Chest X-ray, AP view. Patient: 76 years old, sex M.
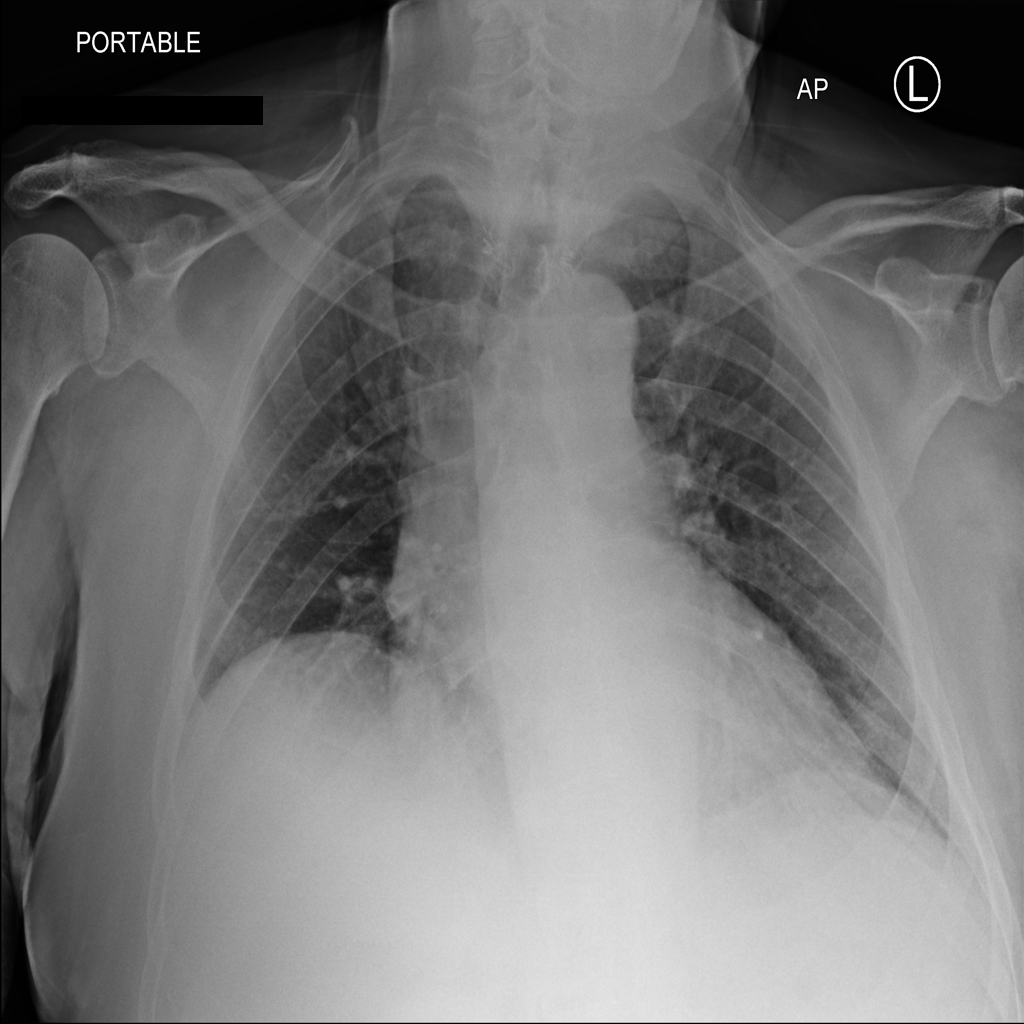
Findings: No Finding